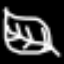
Label: leaf